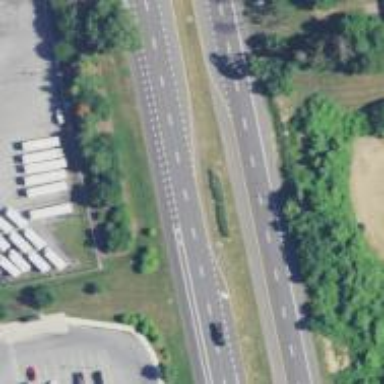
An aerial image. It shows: Trunk highway.